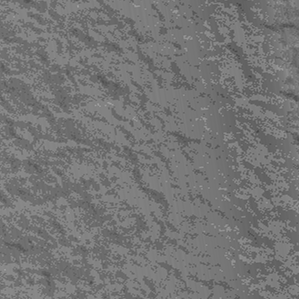
Label: frost